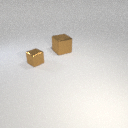
small brown metal cube to the left of large brown metal cube